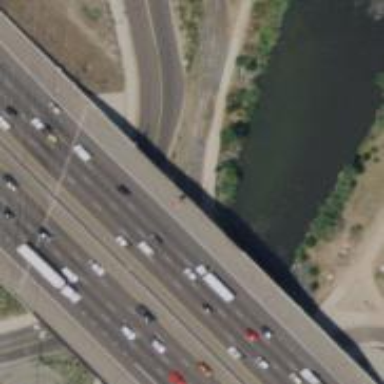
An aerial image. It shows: Motorway bridge with asphalt surface.